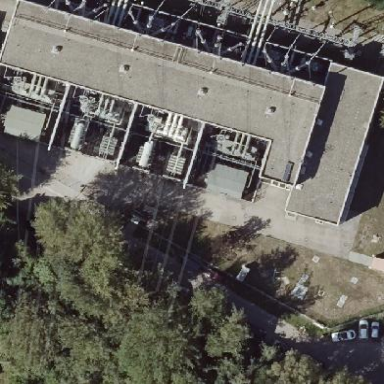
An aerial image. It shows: Flat-roofed building related to electricity.